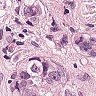
Metastatic tissue present: yes